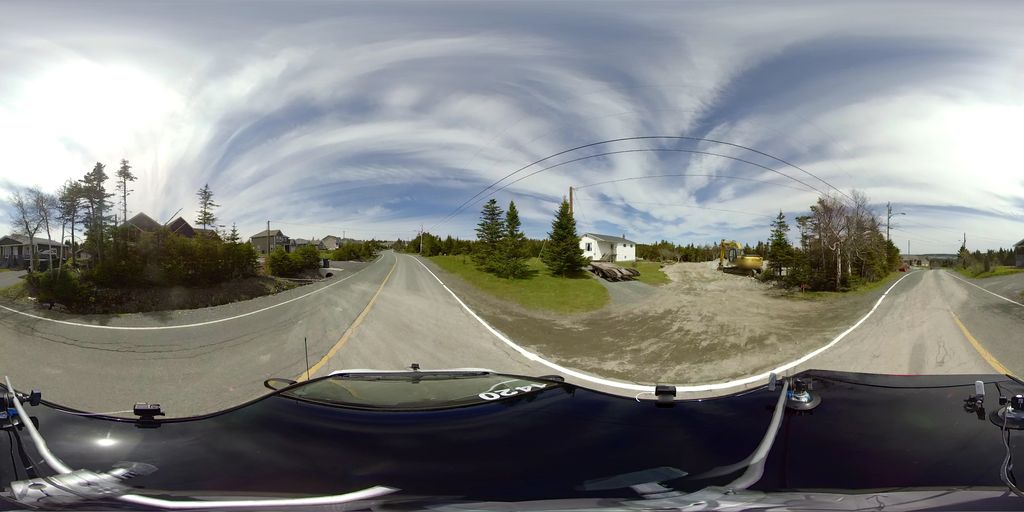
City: st_johns